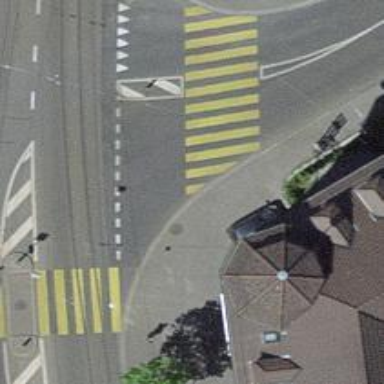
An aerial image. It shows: Kerb barrier.